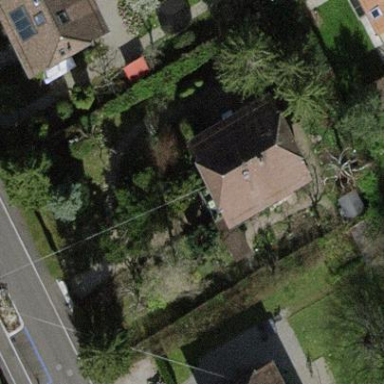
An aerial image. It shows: Garden enclosed by fence.